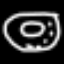
Label: donut